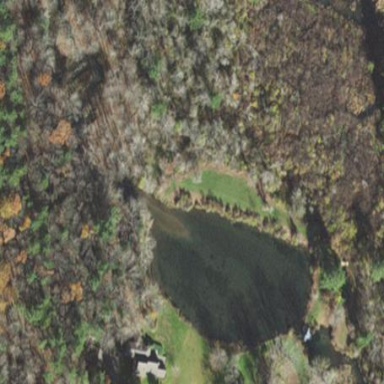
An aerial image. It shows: Pond with natural water.